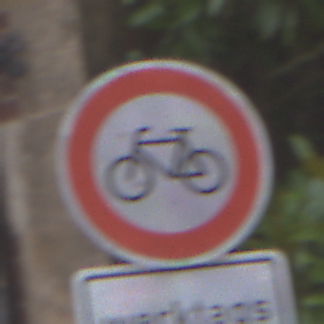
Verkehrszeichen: VerbotRadverkehr
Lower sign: ZeitangabenMitBeschraenkungAufWochentage1
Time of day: Midday
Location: Outdoor (Urban)
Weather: Overcast
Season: NotSpecified
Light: Natural